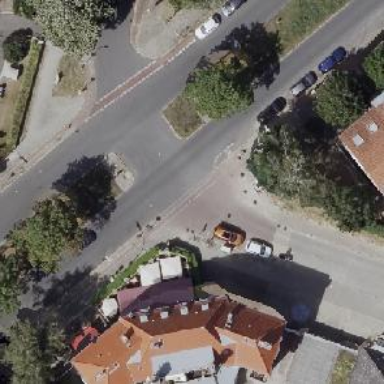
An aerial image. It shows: Uncontrolled crossing on footway with pedestrian island.